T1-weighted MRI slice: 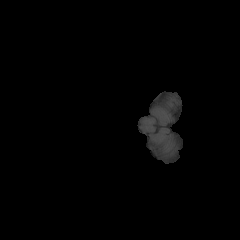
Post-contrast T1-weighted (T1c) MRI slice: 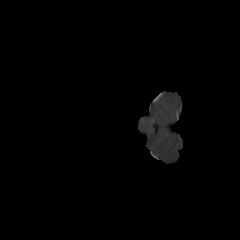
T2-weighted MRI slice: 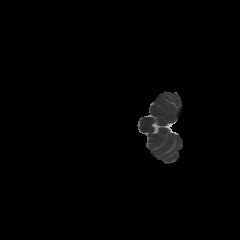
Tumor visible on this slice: no